Question: I have tried almost all answers here, How to remove the blank space between the two uibarbuttons shown below the code i use is

'''
UIButton *backBTN= [[UIButton alloc] initWithFrame:CGRectMake(0, 0, 30, 30)];
[backBTN addTarget:self action:@selector(backACT:) forControlEvents:UIControlEventTouchUpInside];
[backBTN setBackgroundImage:[UIImage imageNamed:@"menu_icon.png"] forState:UIControlStateNormal];
UIBarButtonItem *backkb = [[UIBarButtonItem alloc] initWithCustomView:backBTN];
// self.navigationItem.leftBarButtonItem = backkb;
UIButton *homeBTN= [[UIButton alloc] initWithFrame:CGRectMake(0, 0, 30, 30)];
[homeBTN addTarget:self action:@selector(homeACT:) forControlEvents:UIControlEventTouchUpInside];
[homeBTN setBackgroundImage:[UIImage imageNamed:@"logout_btn.png"] forState:UIControlStateNormal];
UIBarButtonItem *btnhome = [[UIBarButtonItem alloc] initWithCustomView:homeBTN];
// btnhome.imageInsets = UIEdgeInsetsMake(-10, 0, 0, 0);
[self.navigationItem setLeftBarButtonItems:[NSArray arrayWithObjects: backkb, btnhome, nil]];
self.navigationItem.hidesBackButton = YES;
'''
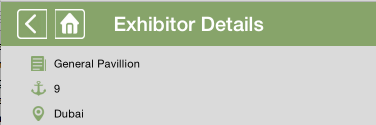
Answer: Try this,
'''
// Create a UIView to add both buttons
UIView *leftView = [[UIView alloc] initWithFrame:CGRectMake(0, 0, 60, 30)];
UIButton *backBTN= [[UIButton alloc] initWithFrame:CGRectMake(0, 0, 30, 30)];
[backBTN addTarget:self action:@selector(backACT:) forControlEvents:UIControlEventTouchUpInside];
[backBTN setBackgroundImage:[UIImage imageNamed:@"menu_icon.png"] forState:UIControlStateNormal];
//Add button to UIView
[leftView addSubview:backBTN];
UIButton *homeBTN= [[UIButton alloc] initWithFrame:CGRectMake(30, 0, 30, 30)];
[homeBTN addTarget:self action:@selector(homeACT:) forControlEvents:UIControlEventTouchUpInside];
[homeBTN setBackgroundImage:[UIImage imageNamed:@"logout_btn.png"] forState:UIControlStateNormal];
//Add button to UIView
[leftView addSubview:homeBTN];
//Set UIView as CustomView for bar button
UIBarButtonItem *leftBarButton = [[UIBarButtonItem alloc] initWithCustomView:leftView];
[self.navigationItem setLeftBarButtonItems:[NSArray arrayWithObjects: leftBarButton, nil]];
self.navigationItem.hidesBackButton = YES;
'''
I have tried this and got output as
used some background colour to know the borders